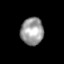
Tissue: skin
Cell type: Epithelial cells
Senescence score: 0.2665
Nuclear area (px): 613
Mean DAPI intensity: 155.188